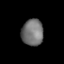
Tissue: lung
Cell type: Fibroblasts
Senescence score: 0.5788
Nuclear area (px): 563
Mean DAPI intensity: 115.327